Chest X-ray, AP view. Patient: 51 years old, sex M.
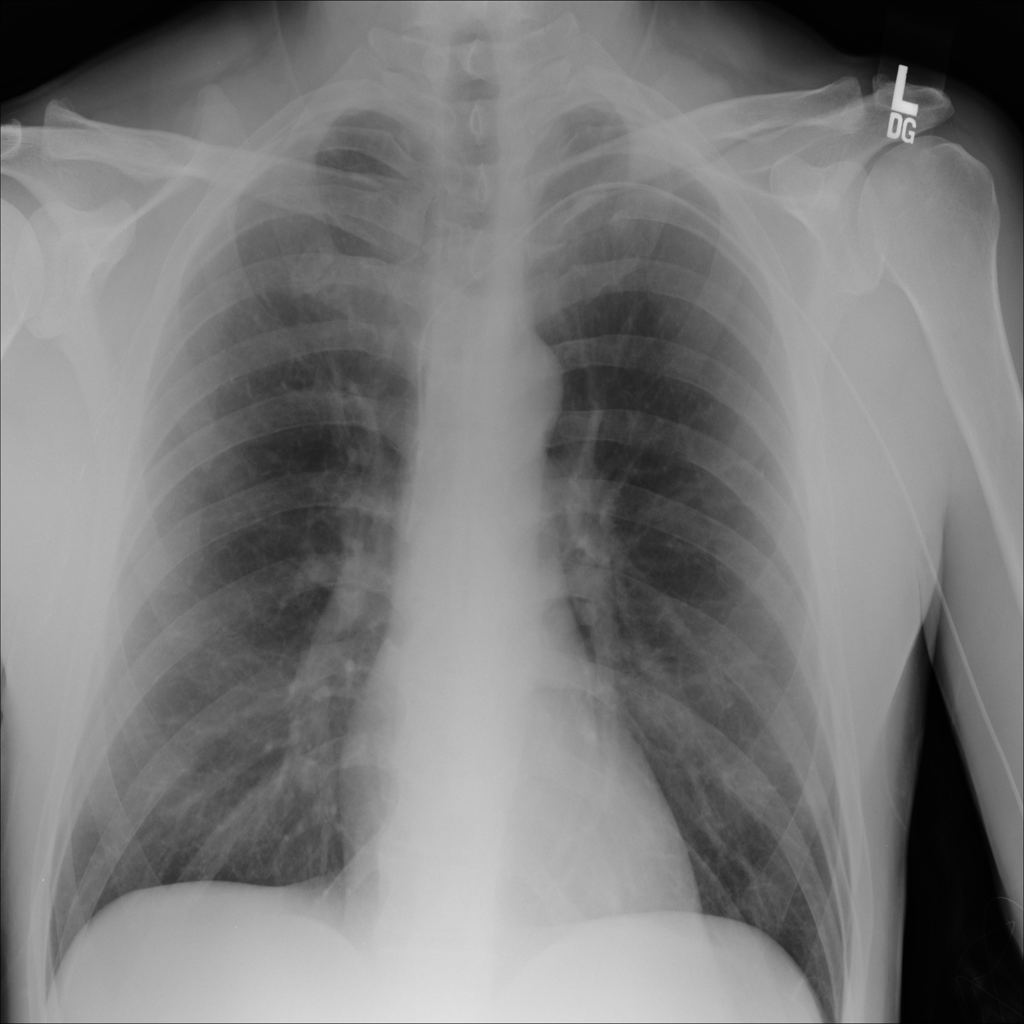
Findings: No Finding